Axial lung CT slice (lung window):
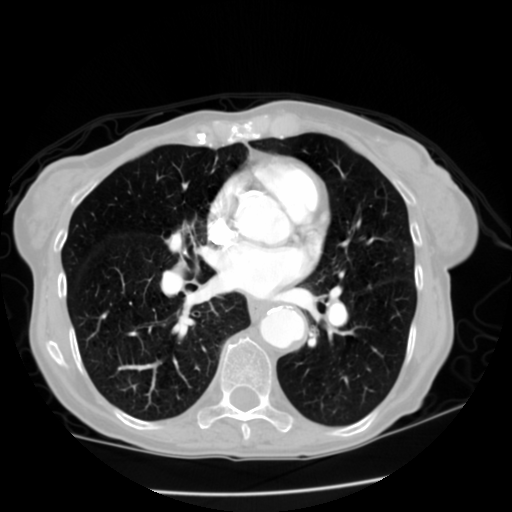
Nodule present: no